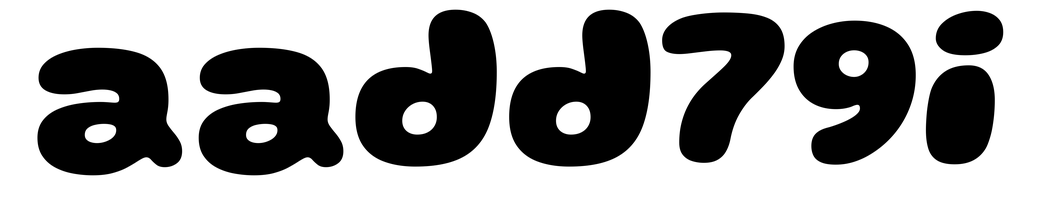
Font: Gluten_ExtraBold